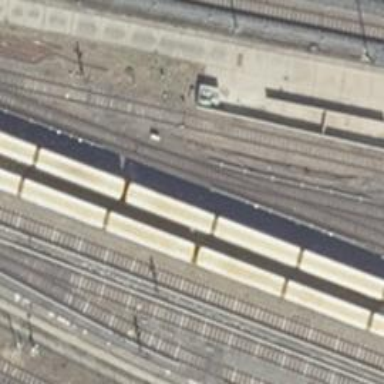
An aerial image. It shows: Railway switch.